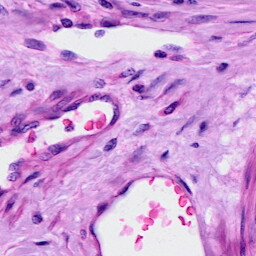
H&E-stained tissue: Cervix